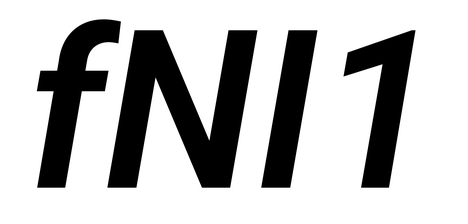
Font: Roboto-Italic_SemiBold_Italic